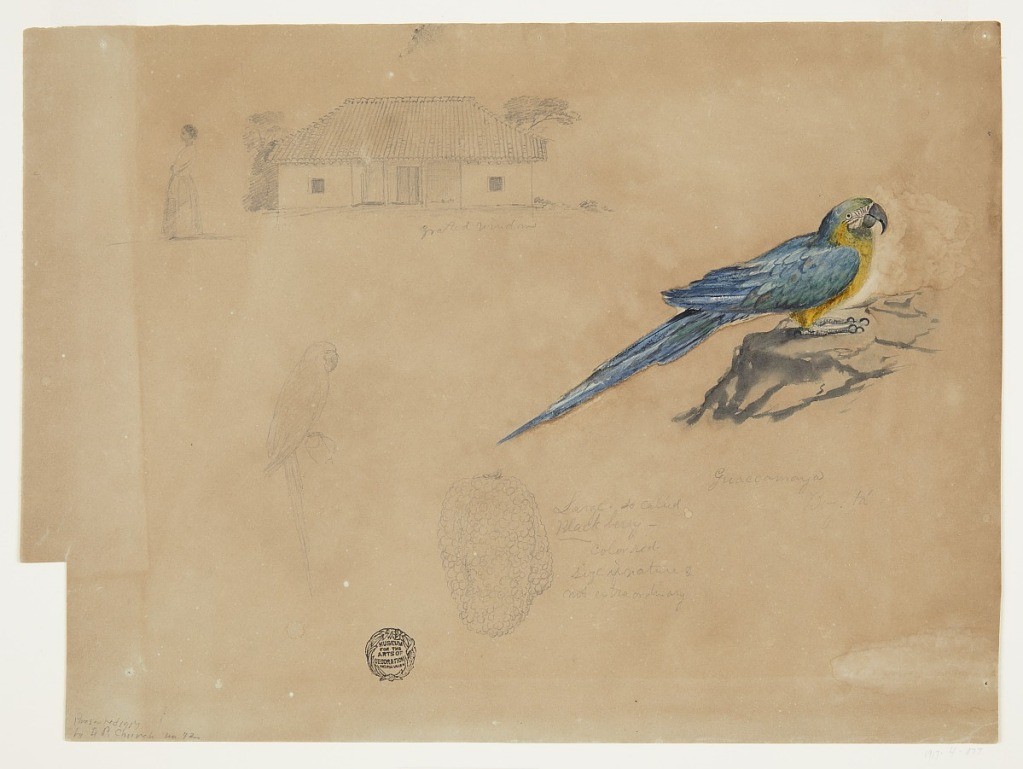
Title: Sketches of Guacamaya, Bogotá, Colombia
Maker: Frederic Edwin Church, American, 1826–1900
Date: June–July 1853
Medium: Brush and watercolor, graphite on buff wove paper
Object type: Drawing
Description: Mixed sketches from Bogotá, Colombia, showing views of a house, a standing woman, a large berry, and two views of a macaw (or guacamaya in Spanish). At upper left, a woman wearing a dress stands in left profile beside home that is viewed frontally. Flanked by trees, the house has a terra cotta tiled roof and two grated windows. Below it, at center left, a macaw, rendered in graphite, is shown perched on a branch. A large berry made up of numerous small circles is sketched at lower center, while, at right, a macaw stands on a rock in right profile. Its vibrant blue and yellow feathers are rendered in watercolor.